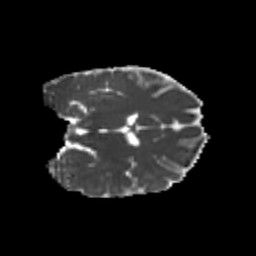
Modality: MD
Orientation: coronal
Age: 20
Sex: male
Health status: healthy
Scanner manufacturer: philips
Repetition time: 7.395 s
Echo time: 0.08599 s